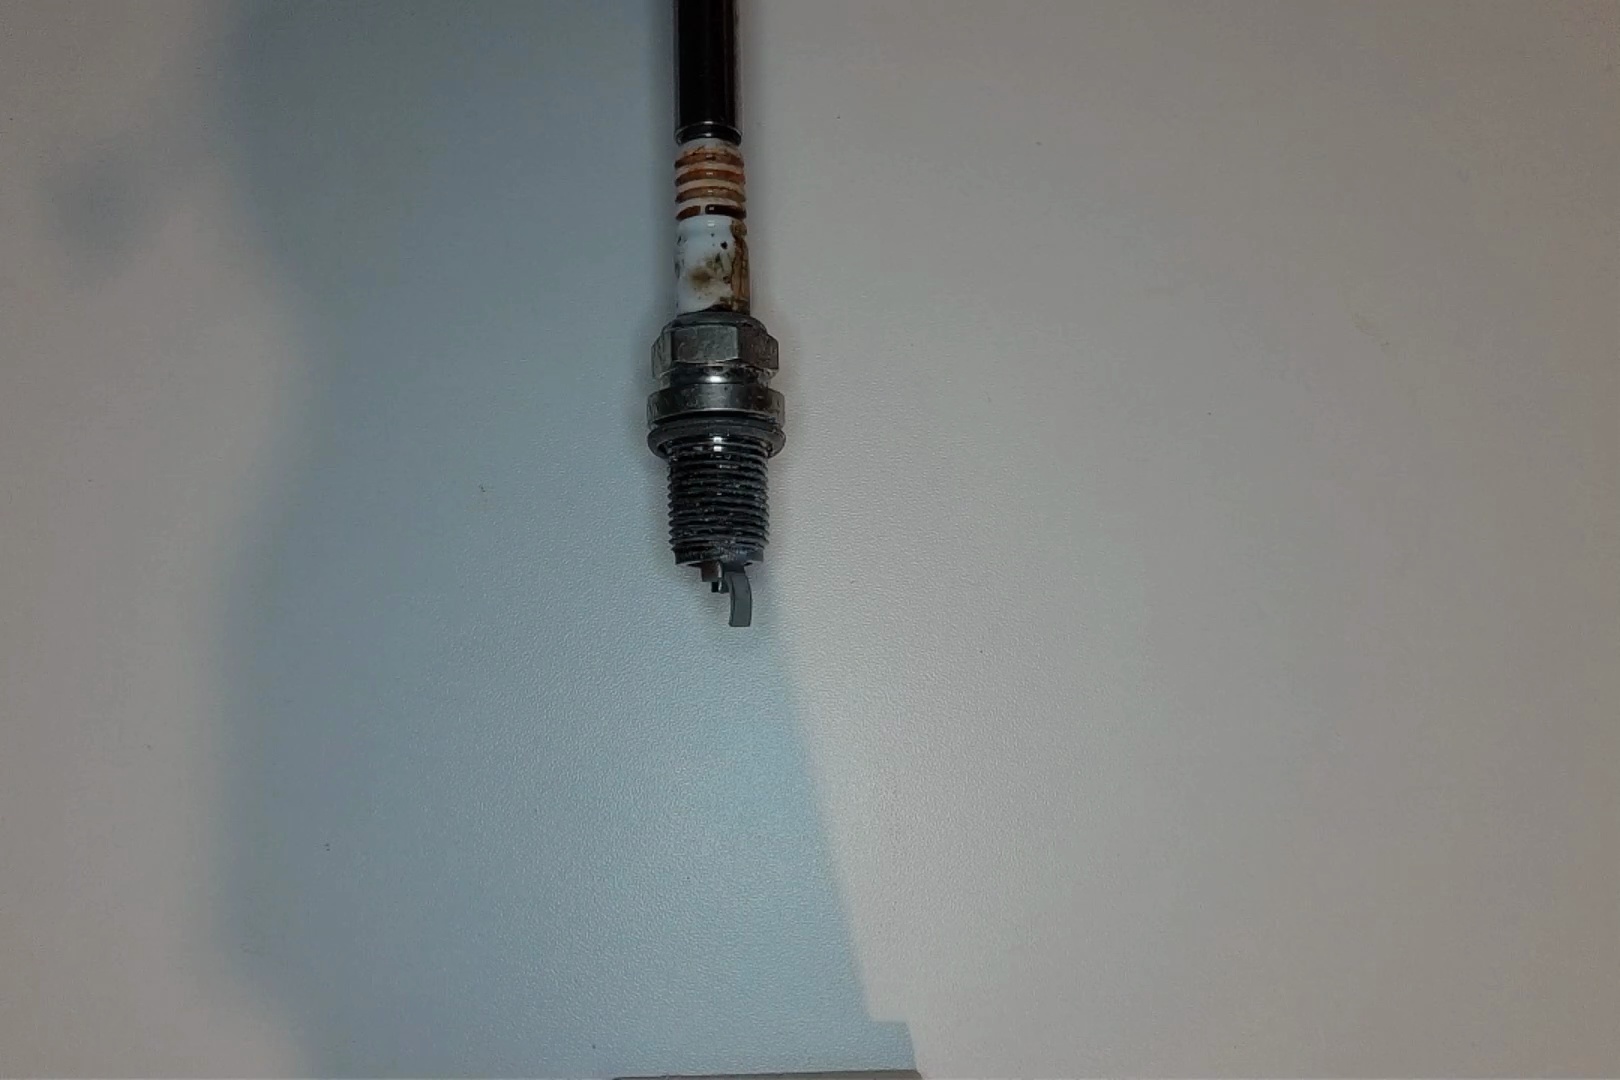
Label: anomaly